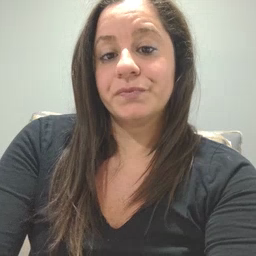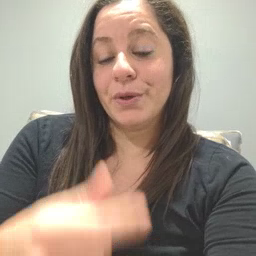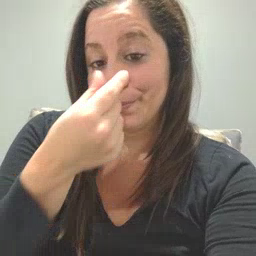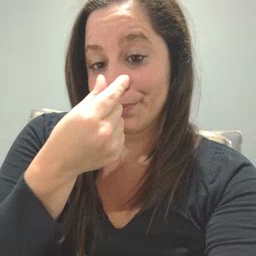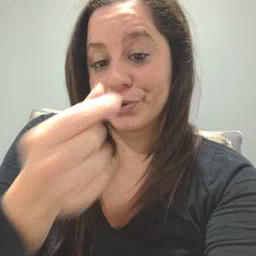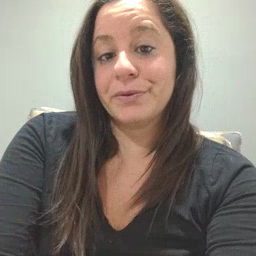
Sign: potty